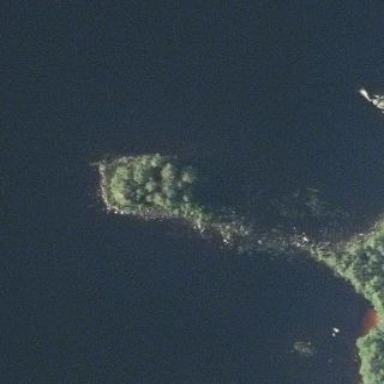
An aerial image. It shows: Islet.